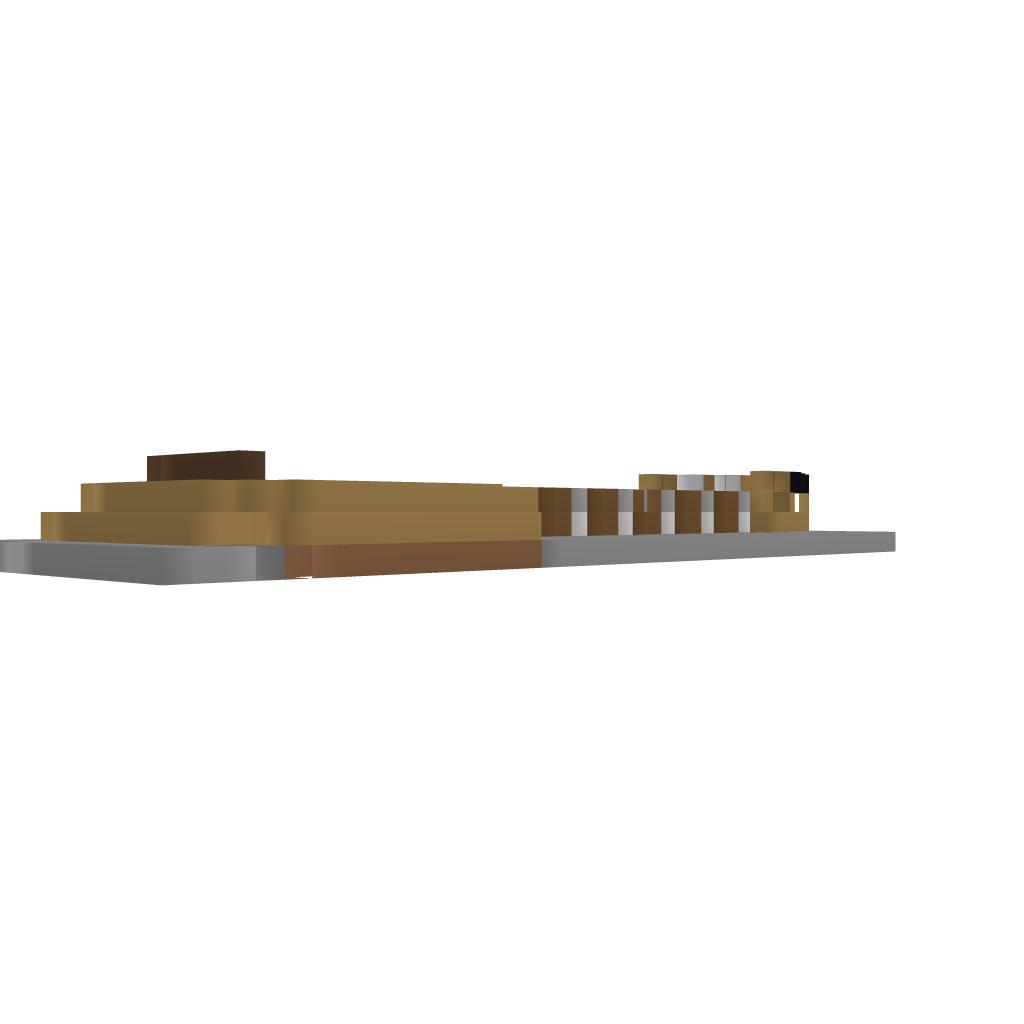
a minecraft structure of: Guitar that works!